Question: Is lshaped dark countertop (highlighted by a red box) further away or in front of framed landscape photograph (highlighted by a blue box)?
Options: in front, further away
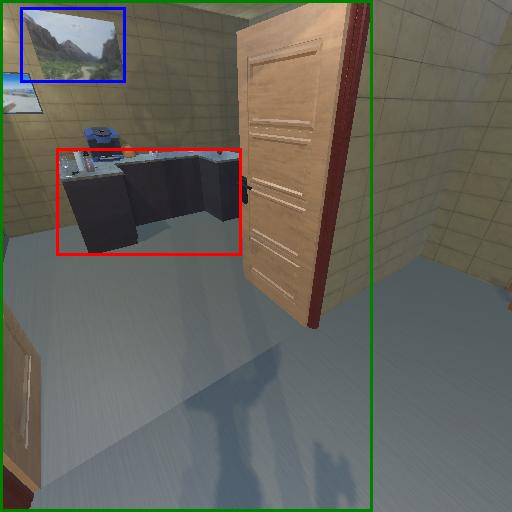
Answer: in front